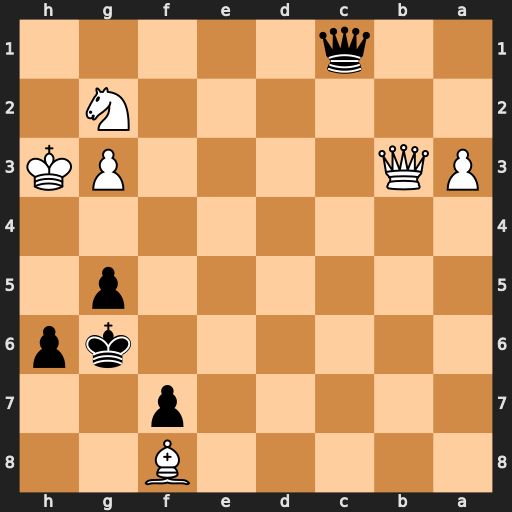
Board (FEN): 5B2/5p2/6kp/6p1/8/PQ4PK/6N1/2q5
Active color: b
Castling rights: -
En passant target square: -
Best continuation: Qh1+ Kg4 Qh5#